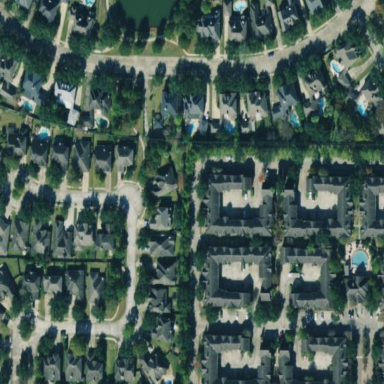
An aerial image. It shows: Residential area in neighborhood consisting of single-family homes.